The plot is a time-scale (wavelet) decomposition of a bearing vibration signal. Classify the bearing condition as one of: normal, inner_race, outer_race, ball.
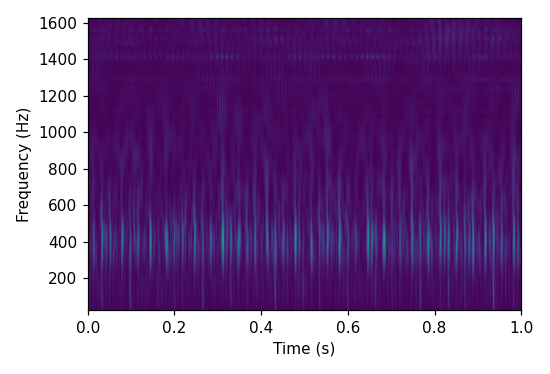
Answer: outer_race